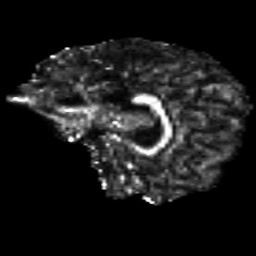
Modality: FA
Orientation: sagittal
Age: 25
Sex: female
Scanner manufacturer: siemens
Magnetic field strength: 3 T
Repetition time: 8.8 s
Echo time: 0.085 s